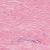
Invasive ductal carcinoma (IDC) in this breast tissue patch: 0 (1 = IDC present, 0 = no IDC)